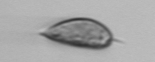
Label: Prorocentrum_triestinum